Interaction volume radius: 10 \u00c5
Interaction volume height: 15 \u00c5
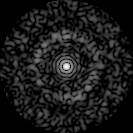
Disorder parameter: 0.826